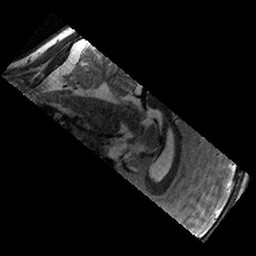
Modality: T2w
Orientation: sagittal
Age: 12
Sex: male
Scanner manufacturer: siemens
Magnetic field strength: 3 T
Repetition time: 9.23 s
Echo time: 0.067 s